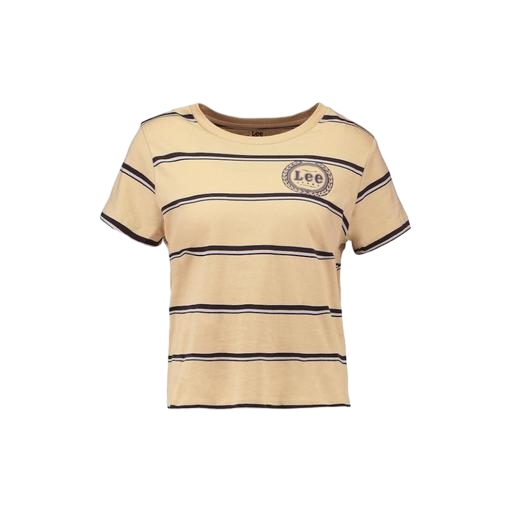
club stripe tee, brown women's stripe t-shirt, beige t-shirt, white background